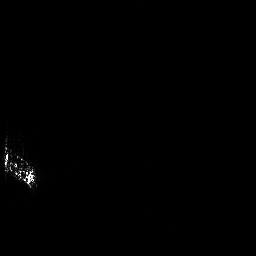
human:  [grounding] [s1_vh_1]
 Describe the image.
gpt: In the satellite image, there is  <ref>1 large ship </ref> <box>[[0, 52, 14, 73, 0]]</box> located at left.